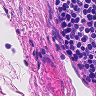
Metastatic tissue present: no